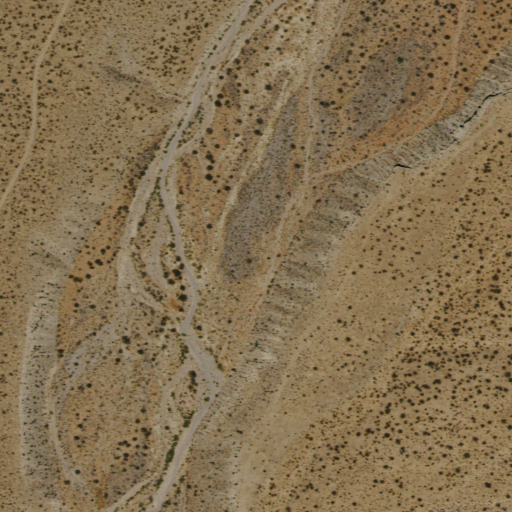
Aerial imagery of valley in Nevada named Lovell Canyon containing only shrub